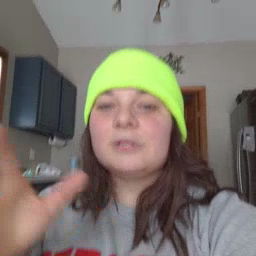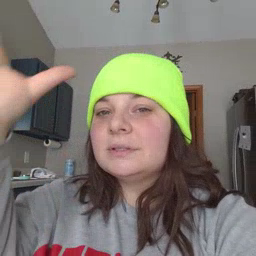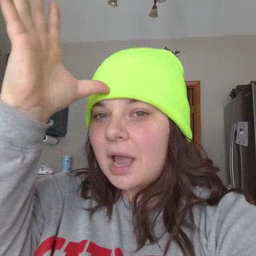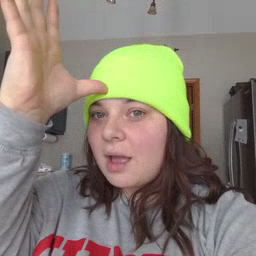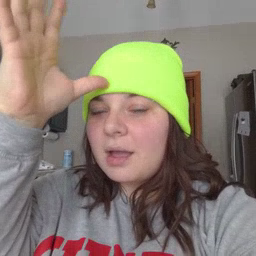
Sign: dad